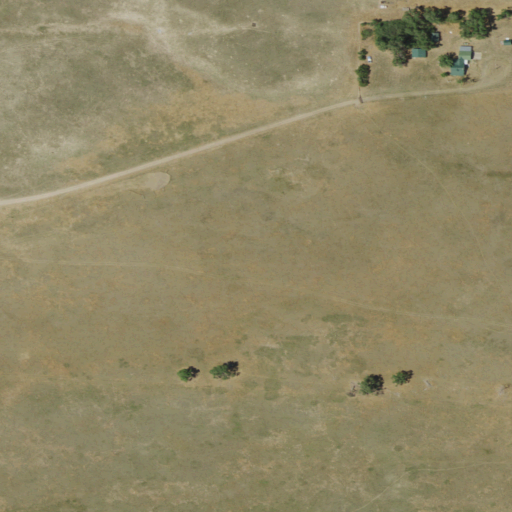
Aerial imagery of valley in Nebraska named K C Valley containing grassland and medium intensity development